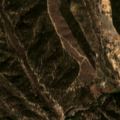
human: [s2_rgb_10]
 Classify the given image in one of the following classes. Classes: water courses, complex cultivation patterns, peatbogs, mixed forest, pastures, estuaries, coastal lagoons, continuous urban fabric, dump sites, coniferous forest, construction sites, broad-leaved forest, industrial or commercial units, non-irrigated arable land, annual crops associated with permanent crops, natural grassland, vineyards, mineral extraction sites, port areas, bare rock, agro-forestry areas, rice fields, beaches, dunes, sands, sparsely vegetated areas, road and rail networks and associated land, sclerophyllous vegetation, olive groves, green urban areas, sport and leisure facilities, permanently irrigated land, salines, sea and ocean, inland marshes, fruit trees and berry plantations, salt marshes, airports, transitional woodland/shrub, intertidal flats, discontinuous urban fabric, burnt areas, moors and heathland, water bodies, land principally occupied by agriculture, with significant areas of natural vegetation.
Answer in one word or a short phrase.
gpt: non-irrigated arable land, permanently irrigated land, land principally occupied by agriculture, with significant areas of natural vegetation, broad-leaved forest, transitional woodland/shrub